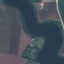
Land use / land cover: River